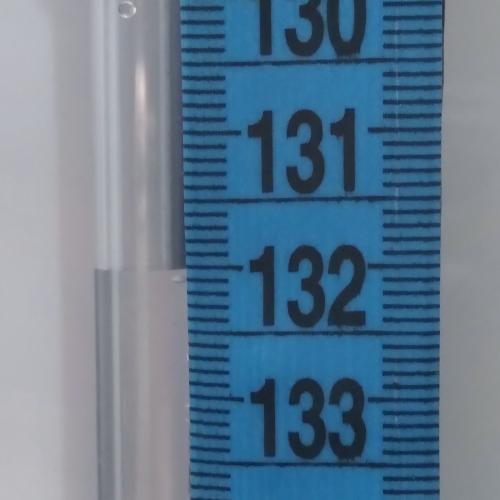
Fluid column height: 132.0 cm